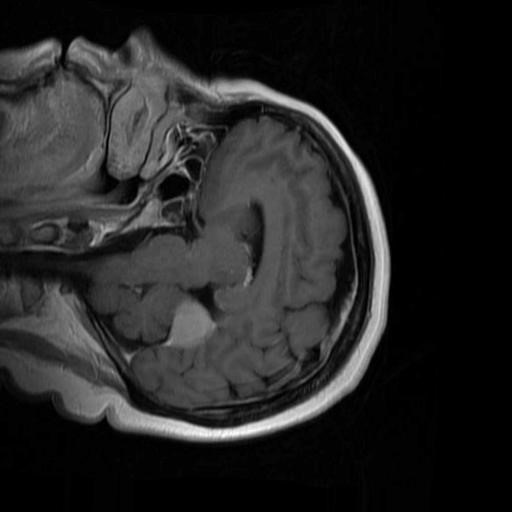
Label: brain_menin